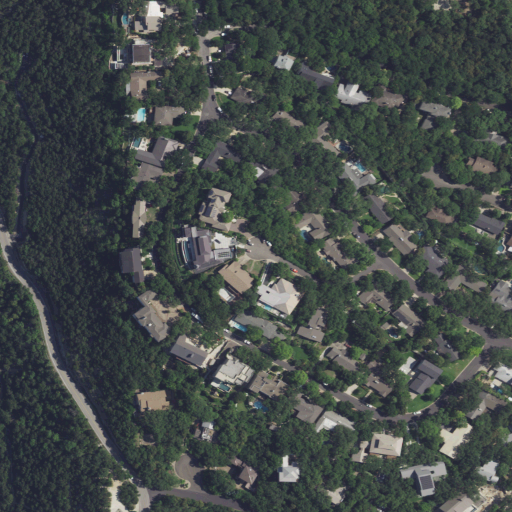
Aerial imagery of mountain in Texas named Mount Barker containing low intensity development, evergreen forest, open development, medium intensity development, and high intensity development